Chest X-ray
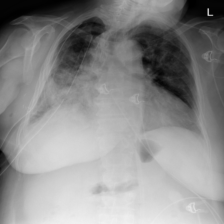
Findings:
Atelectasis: negative
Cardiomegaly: negative
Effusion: negative
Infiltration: positive
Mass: negative
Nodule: negative
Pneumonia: negative
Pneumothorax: negative
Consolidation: negative
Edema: negative
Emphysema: negative
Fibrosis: negative
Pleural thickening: negative
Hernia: negative